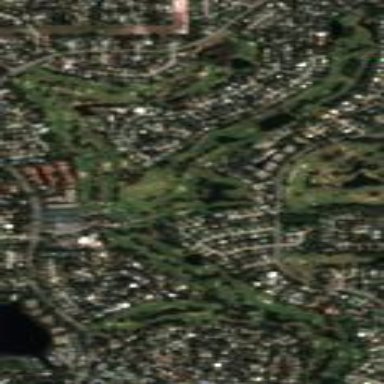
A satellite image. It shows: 27-hole golf course that is designated as leisure land.